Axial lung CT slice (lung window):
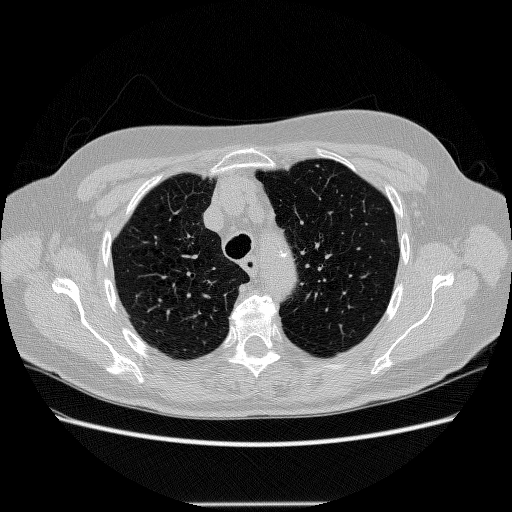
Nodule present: no